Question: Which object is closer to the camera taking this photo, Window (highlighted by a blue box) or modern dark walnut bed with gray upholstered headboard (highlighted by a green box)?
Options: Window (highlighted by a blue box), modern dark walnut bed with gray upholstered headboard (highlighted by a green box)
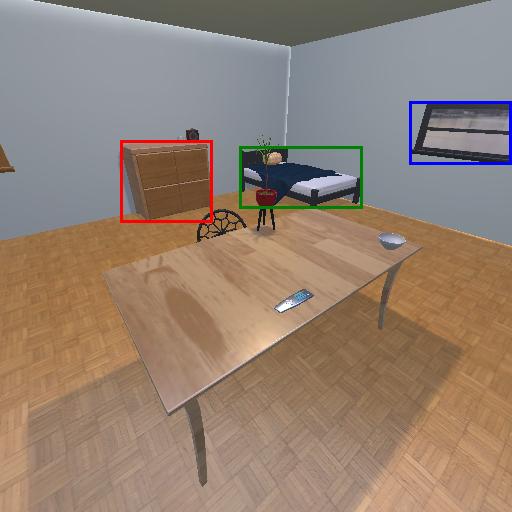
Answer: Window (highlighted by a blue box)